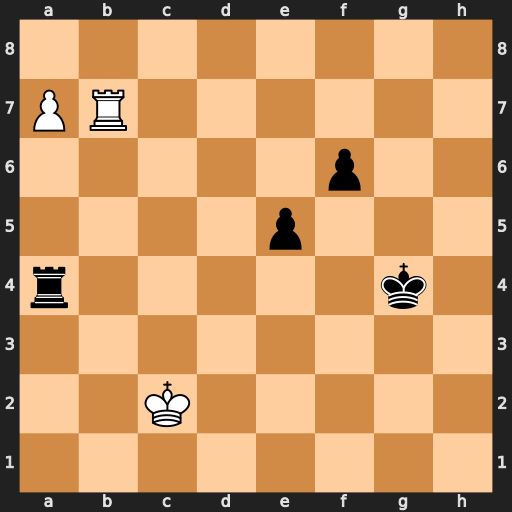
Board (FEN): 8/PR6/5p2/4p3/r5k1/8/2K5/8
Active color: w
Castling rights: -
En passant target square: -
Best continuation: Kb3 Ra6 Rb4+ Kg3 Ra4